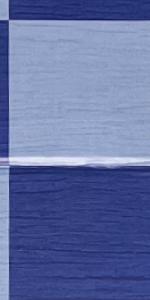
Label: Empty